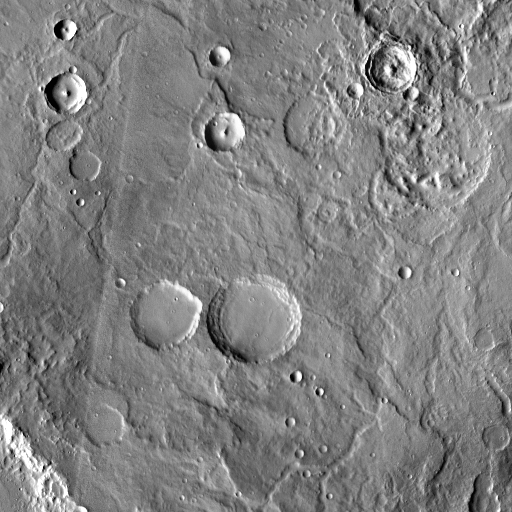
Crater classes present: Background, Other, Layered, Buried, Secondary